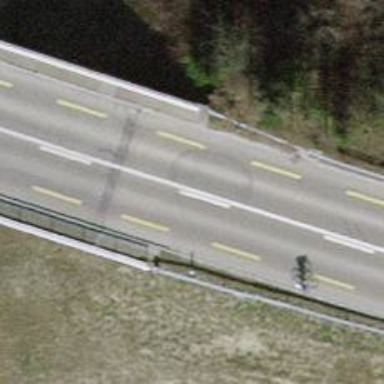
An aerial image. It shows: Tertiary road with asphalt surface crossing bridge. The road has designated cycle lane.